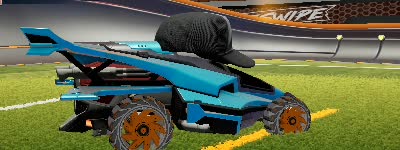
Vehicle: aftershock